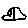
Label: car